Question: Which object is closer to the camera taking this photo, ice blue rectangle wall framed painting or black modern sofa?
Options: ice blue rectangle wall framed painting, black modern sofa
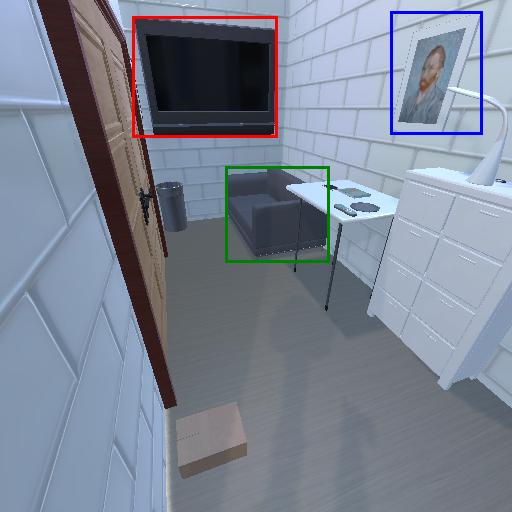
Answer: ice blue rectangle wall framed painting